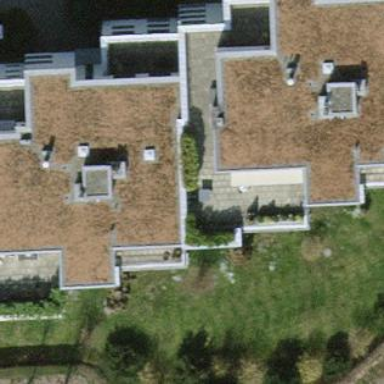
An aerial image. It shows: Flat-roofed apartment building.